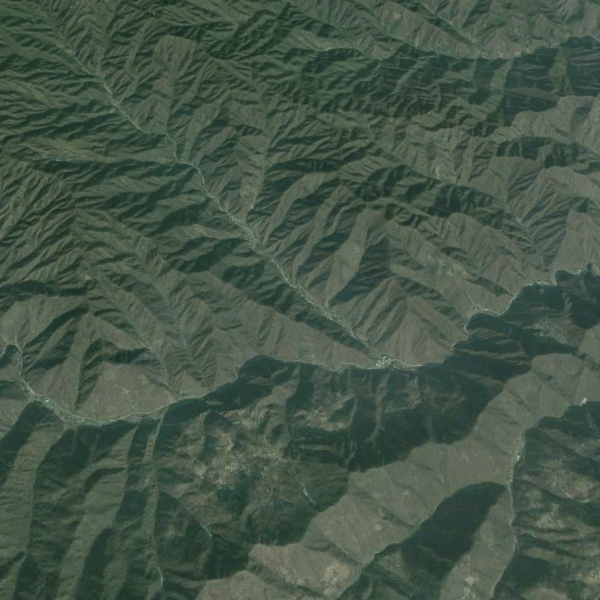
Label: Mountain